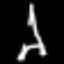
Label: The Eiffel Tower